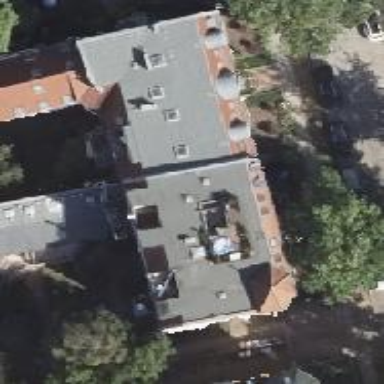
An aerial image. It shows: Building consisting of apartments with double saltbox roof shape.